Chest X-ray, PA view. Patient: 86 years old, sex M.
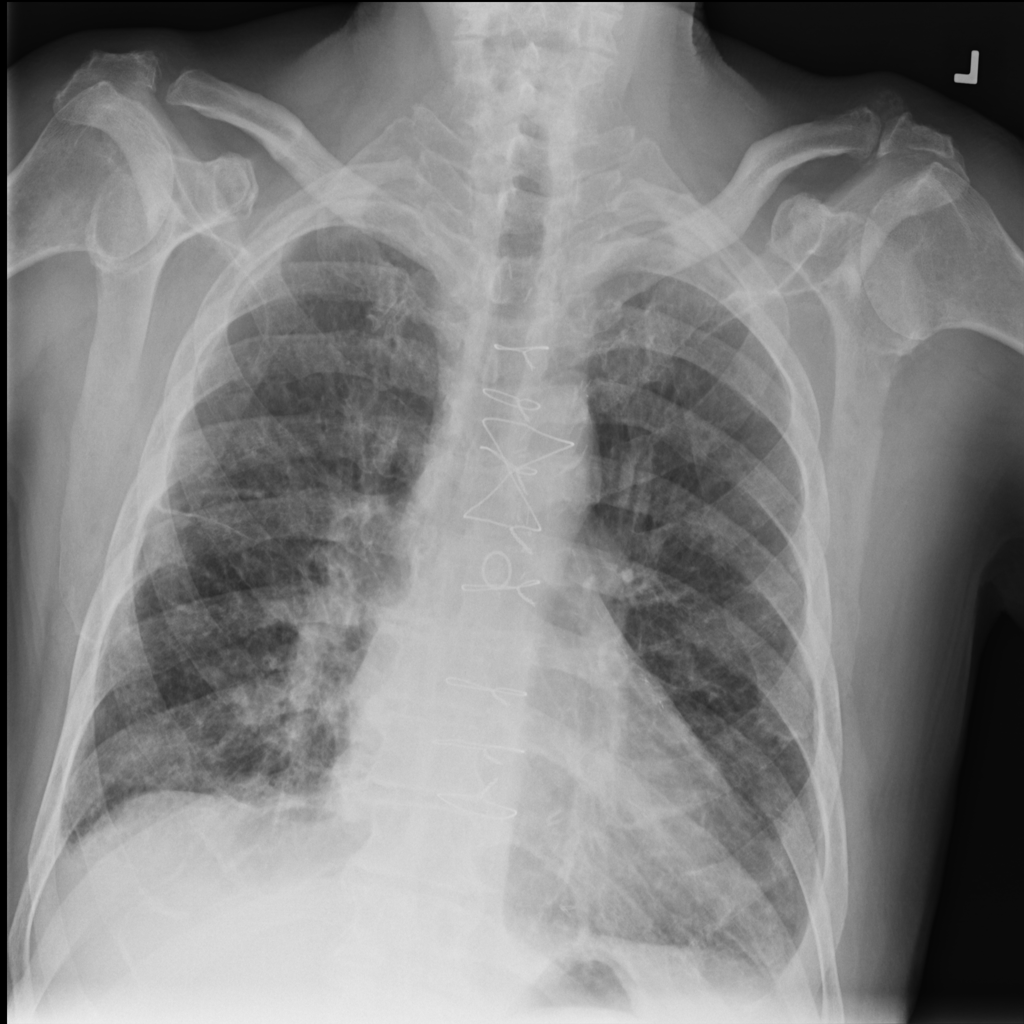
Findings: No Finding